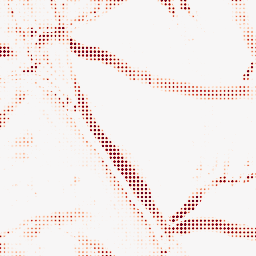
Category: morphological
Decomposition family: morphological_square
Decomposition parameters: operation: opening
size: 20
Upsampling method: sinc_blackman
Upsampling parameters: scale: 8
kernel_size: 4
Upsampling scale: 8